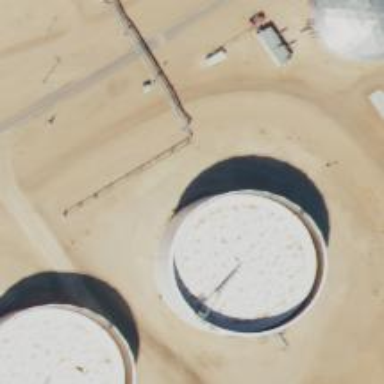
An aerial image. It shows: Storage tank with man-made structure.